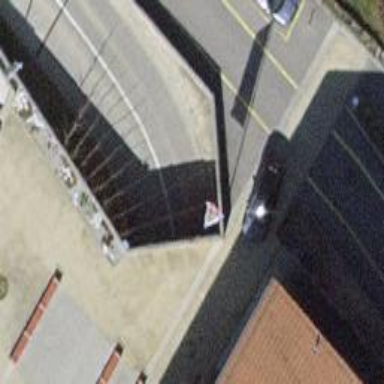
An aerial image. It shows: Parking entrance.